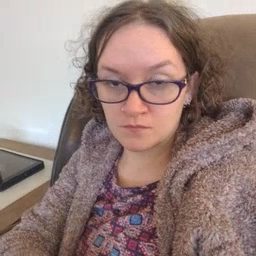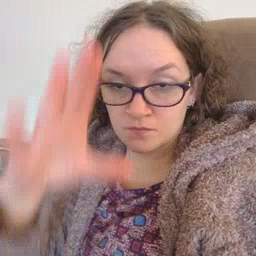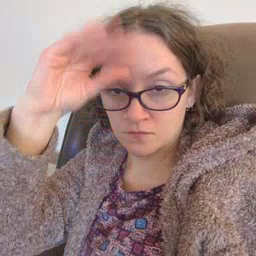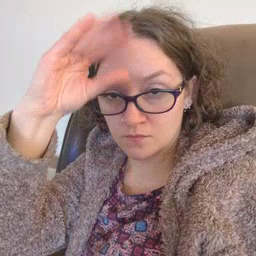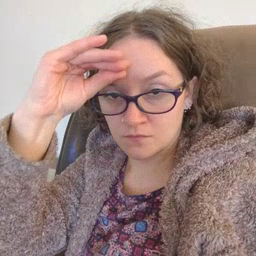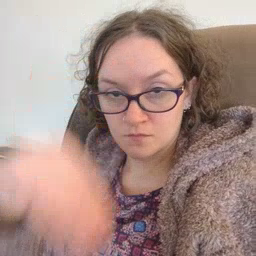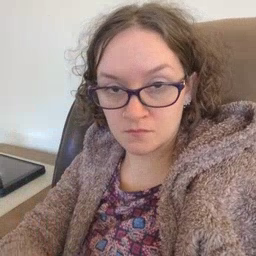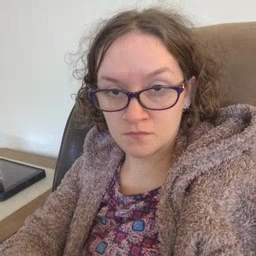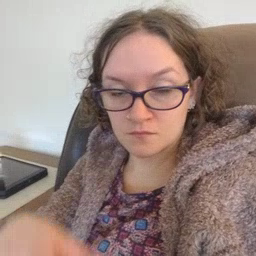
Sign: boy